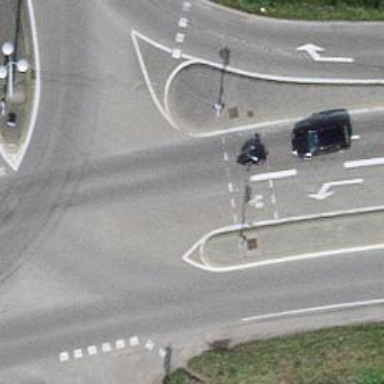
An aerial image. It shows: Road with traffic signals.